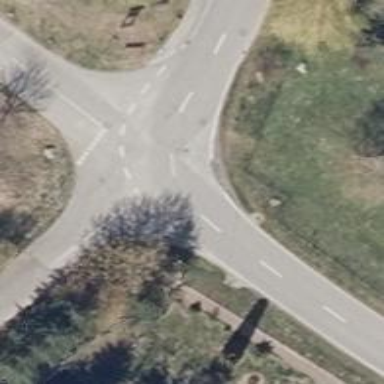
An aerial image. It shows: Secondary road with asphalt surface.